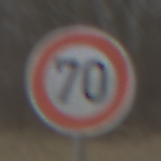
Verkehrszeichen: Geschwindigkeit70
Umgebung: Outdoor, Nature
Tageszeit: MorningAfternoon
Wetter: PartlyCloudy
Licht: Natural
Jahreszeit: Autumn
Kontrast: LowContrast